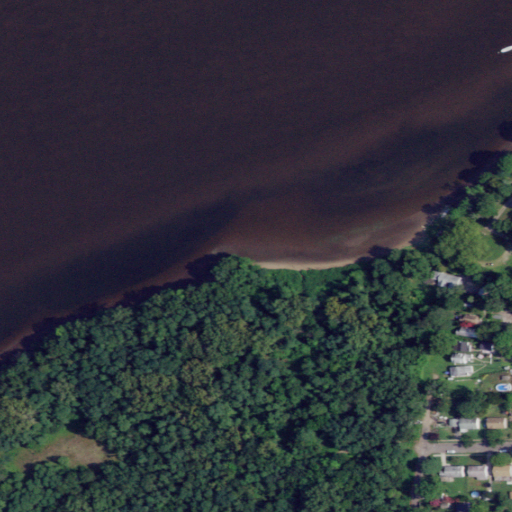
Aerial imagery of cape in New Jersey named Diehl Point containing open water, deciduous forest, low intensity development, open development, grassland, herbaceous wetlands, medium intensity development, and woody wetlands